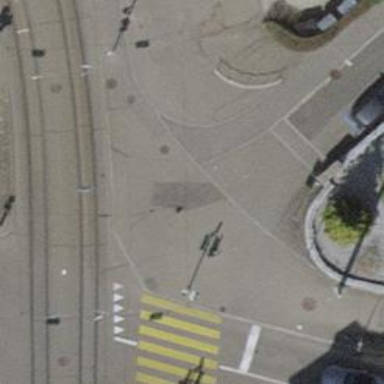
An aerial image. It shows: Unmarked crossing with traffic calming table on the road.